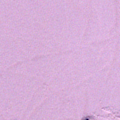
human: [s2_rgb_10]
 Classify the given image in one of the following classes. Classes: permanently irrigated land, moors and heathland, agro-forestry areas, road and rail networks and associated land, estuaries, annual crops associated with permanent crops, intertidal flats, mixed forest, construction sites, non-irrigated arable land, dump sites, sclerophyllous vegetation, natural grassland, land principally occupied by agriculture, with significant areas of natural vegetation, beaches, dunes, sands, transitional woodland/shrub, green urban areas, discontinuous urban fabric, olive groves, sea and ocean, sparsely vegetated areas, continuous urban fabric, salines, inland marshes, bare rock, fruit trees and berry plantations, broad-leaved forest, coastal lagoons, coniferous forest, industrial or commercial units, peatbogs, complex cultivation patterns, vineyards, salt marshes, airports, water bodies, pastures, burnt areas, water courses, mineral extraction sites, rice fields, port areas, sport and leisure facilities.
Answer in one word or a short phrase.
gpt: sea and ocean